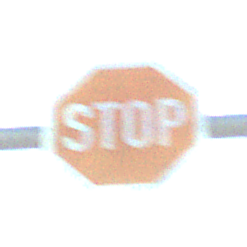
Verkehrszeichen: Stop
Umgebung: Outdoor, Suburban
Tageszeit: MorningAfternoon
Wetter: PartlyCloudy
Licht: Natural
Jahreszeit: NotSpecified
Kontrast: HighContrast